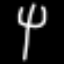
Label: fork